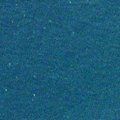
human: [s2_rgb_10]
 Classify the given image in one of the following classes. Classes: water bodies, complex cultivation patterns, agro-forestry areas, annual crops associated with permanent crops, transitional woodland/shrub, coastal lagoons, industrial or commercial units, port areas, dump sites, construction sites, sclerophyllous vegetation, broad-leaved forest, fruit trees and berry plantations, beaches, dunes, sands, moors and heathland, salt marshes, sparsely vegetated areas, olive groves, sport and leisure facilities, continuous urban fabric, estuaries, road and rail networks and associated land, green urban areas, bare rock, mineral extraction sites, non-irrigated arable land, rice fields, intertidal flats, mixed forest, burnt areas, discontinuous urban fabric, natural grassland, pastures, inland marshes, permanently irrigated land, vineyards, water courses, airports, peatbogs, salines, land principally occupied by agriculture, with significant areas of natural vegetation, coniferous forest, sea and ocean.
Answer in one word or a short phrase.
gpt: sea and ocean